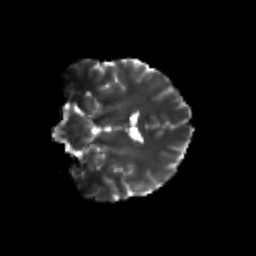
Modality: T2w
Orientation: coronal
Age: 21
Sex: male
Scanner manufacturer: siemens
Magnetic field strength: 3 T
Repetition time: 3.5 s
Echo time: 0.113 s